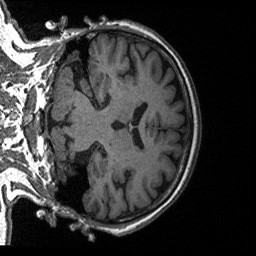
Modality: T1w
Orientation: coronal
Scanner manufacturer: siemens
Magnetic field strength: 3 T
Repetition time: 2.3 s
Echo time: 0.00226 s